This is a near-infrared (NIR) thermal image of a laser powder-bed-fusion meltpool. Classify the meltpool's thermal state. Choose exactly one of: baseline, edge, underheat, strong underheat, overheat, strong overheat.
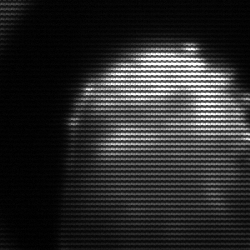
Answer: edge